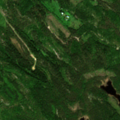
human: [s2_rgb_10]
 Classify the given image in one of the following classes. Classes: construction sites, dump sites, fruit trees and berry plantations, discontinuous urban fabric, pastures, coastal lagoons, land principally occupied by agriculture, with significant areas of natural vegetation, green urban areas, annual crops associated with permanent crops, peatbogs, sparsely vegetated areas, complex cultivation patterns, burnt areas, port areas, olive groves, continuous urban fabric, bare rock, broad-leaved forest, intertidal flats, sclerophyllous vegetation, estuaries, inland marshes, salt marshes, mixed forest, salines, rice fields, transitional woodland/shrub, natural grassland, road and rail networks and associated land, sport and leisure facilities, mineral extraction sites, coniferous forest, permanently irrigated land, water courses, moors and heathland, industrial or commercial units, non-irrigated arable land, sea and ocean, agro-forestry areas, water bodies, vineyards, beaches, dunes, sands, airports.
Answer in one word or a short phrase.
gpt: coniferous forest, mixed forest